Question: I am trying to make a Cocoa application that renders a room with some models in it.
For the model importing i used <URL> which I modified
to work with OSX instead of iOS.
The problem is, when I try to render the models they don't render correctly.
I can't find an explanation as to why this happens.
[EXAMPLE IMAGES]
As you can see the Pyramid's inside faces are visible, and even though the Cube is behind the Pyramid it appears to be infront.
Drawing code
'''
- (BOOL) initGL
{
test = !test;
//glEnable(GL_CULL_FACE);
//glCullFace(GL_BACK);
glEnable( GL_TEXTURE_2D ); // Enable texture mapping
glShadeModel( GL_SMOOTH ); // Enable smooth shading
glClearColor( 0.0f, 0.0f, 0.0f, 0.5f ); // Black background
glClearDepth( 1.0f ); // Depth buffer setup
glEnable( GL_DEPTH_TEST ); // Enable depth testing
glDepthFunc( GL_LEQUAL ); // Type of depth test to do
glDepthRange(0,1);
// Really nice perspective calculations
glHint( GL_PERSPECTIVE_CORRECTION_HINT, GL_NICEST );
glDisable(GL_BLEND);
return !test;
}
- (void)drawRect:(NSRect)rect
{
if (!test) [self initGL];
glMatrixMode(GL_MODELVIEW);
glLoadIdentity();
glClearColor(0.1f, 0.1f, 0.1f, 1);
glClear(GL_COLOR_BUFFER_BIT | GL_DEPTH_BUFFER_BIT | GL_STENCIL_BUFFER_BIT);
[self setCamera];
[self drawObjects];
glFlush();
}
- (void)drawObjects
{
glMatrixMode( GL_MODELVIEW );
glPushMatrix();
[self drawAnObject];
glPopMatrix();
glPushMatrix();
[[objects objectAtIndex:0] openGLDraw];
glPopMatrix();
glPushMatrix();
[[objects objectAtIndex:1] openGLDraw];
glPopMatrix();
}
- (void)drawAnObject
{
glBegin(GL_QUADS);
{
for (int x = -256; x < 256; ++x) {
for (int y = -256; y < 256; ++y) {
glColor3f(colorR[256+x][256+y], colorG[256+x][256+y], colorB[256+x][256+y]);
//glNormal3f(1.0, 1.0, 1.0);
glVertex3f( x , -1.0, y);
glVertex3f( x+1.0, -1.0, y);
glVertex3f( x+1.0, -1.0, y+1.0);
glVertex3f( x , -1.0, y+1.0);
}
}
}
glEnd();
//glMatrixMode( GL_MODELVIEW );
//glLoadIdentity();
}
- (void)setCamera
{
//SET
glMatrixMode( GL_PROJECTION );
glLoadIdentity();
gluPerspective( 60, (float)(self.frame.size.width/self.frame.size.height), 0.1, 1000.0 );
glMatrixMode( GL_MODELVIEW );
glLoadIdentity();
glRotatef( -cameraRotationY, 1.0f, 0.0f, 0.0f ); //ROT Y
glRotatef( cameraRotationX, 0.0f, 1.0f, 0.0f ); //ROT X
glTranslatef( -cameraPositionX, -cameraPositionY, cameraPositionZ ); // POS X Y Z
}
'''
CSObject:
'''
- (void)openGLDraw
{
glPushMatrix();
//glLoadIdentity();
//Set Origin
glTranslatef( posX, posY, -posZ ); // POS X Y Z
glRotatef( rotV, 1.0f, 0.0f, 0.0f ); //ROT Y
glRotatef( rotH, 0.0f, 1.0f, 0.0f ); //ROT X
glEnableClientState(GL_NORMAL_ARRAY);
glEnableClientState(GL_VERTEX_ARRAY);
//Draw objects
for(CSGroup *group in groups) {
if(TRUE) {
glShadeModel(GL_SMOOTH);
} else {
glShadeModel(GL_FLAT);
}
//VERTICES
GLuint verticesName = [group verticesName:GL_STATIC_DRAW];
glBindBuffer(GL_ARRAY_BUFFER, verticesName);
glVertexPointer(3, GL_FLOAT, 0, 0);
//NORMALS
GLuint normalsName = [group normalsName:GL_STATIC_DRAW];
glBindBuffer(GL_ARRAY_BUFFER, normalsName);
glNormalPointer(GL_FLOAT, 0, 0);
ColorRGBA color = group.material.ambientColor;
glMaterialfv(GL_FRONT_AND_BACK, GL_AMBIENT, (GLfloat *)&color);
color = group.material.diffuseColor;
glColor4f(color.red, color.green, color.blue, color.alpha);
glMaterialfv(GL_FRONT_AND_BACK, GL_DIFFUSE, (GLfloat *)&color);
color = group.material.specularColor;
glMaterialfv(GL_FRONT_AND_BACK, GL_SPECULAR, (GLfloat *)&color);
glMaterialf(GL_FRONT_AND_BACK, GL_SHININESS, group.material.shine);
// load (if necessary) and bind the texture
if(group.textureCoordinatesIndexData.length > 0) {
glEnableClientState(GL_TEXTURE_COORD_ARRAY);
GLuint textureCoordsName = [group textureCoordinatesName:GL_STATIC_DRAW];
glEnable(GL_TEXTURE_2D);
glBindBuffer(GL_ARRAY_BUFFER, textureCoordsName);
glTexCoordPointer([group texCoordSize], GL_FLOAT, 0, 0);
GLuint texId = [group.material.diffuseTexture textureName];
glBindTexture(GL_TEXTURE_2D, texId);
}
GLuint indexesName = [group indexesName:GL_STATIC_DRAW];
glBindBuffer(GL_ELEMENT_ARRAY_BUFFER, indexesName);
glDrawElements(GL_TRIANGLES, (GLsizei)group.indexCount, GL_UNSIGNED_SHORT, NULL);
if(group.textureCoordinatesIndexData.length > 0) {
glDisableClientState(GL_TEXTURE_COORD_ARRAY);
}
}
glDisableClientState(GL_NORMAL_ARRAY);
glDisableClientState(GL_VERTEX_ARRAY);
glPopMatrix();
}
'''
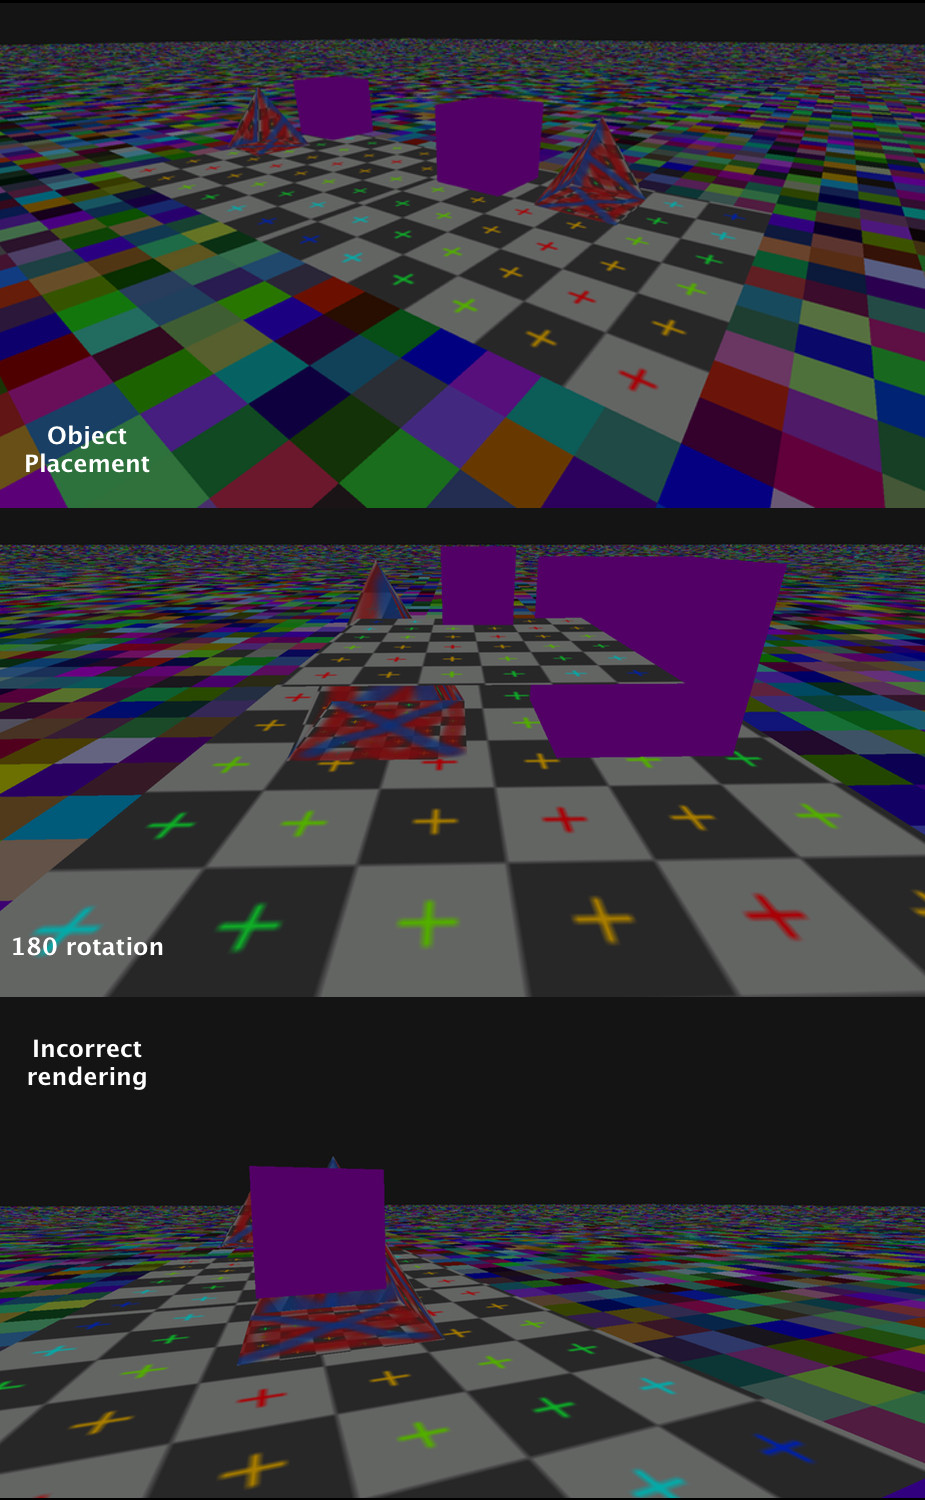
Answer: The fact that your DEPTH_BITS is returning zero means that you have no depth buffer. Therefore depth test will always pass, and you won't be able to sort things by depth.
I'm not too familiar with Cocoa, but basically what you have to do is at the time when you create your opengl context, you must request a depth buffer to be created as well. (this would be around the time when you request the number of color bits).
I don't know exactly what command controls this for cocoa, but you may be able to find it here if you don't know (<URL>. Pay attention to any mention of depth here, and make sure you request a depth buffer.